Aerial crown-view tile of a tropical tree (Barro Colorado Island, Panama), acquired 20250512:
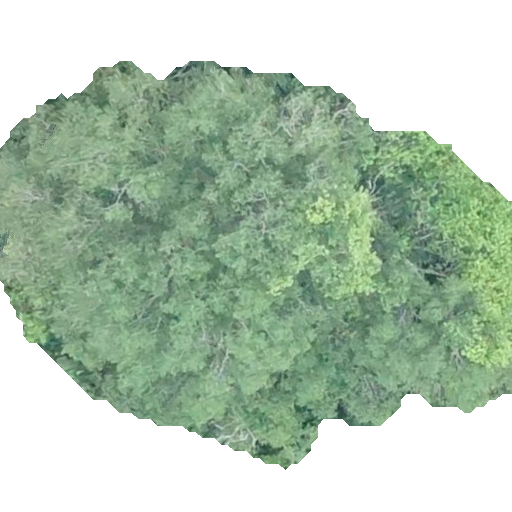
Species: Calophyllum longifolium
GBIF accepted scientific name: Calophyllum longifolium
Crown area: 238.016 m²